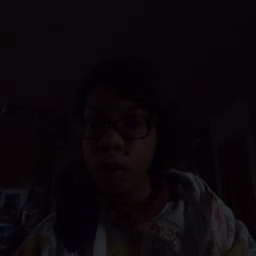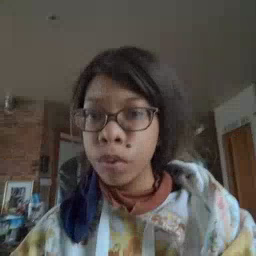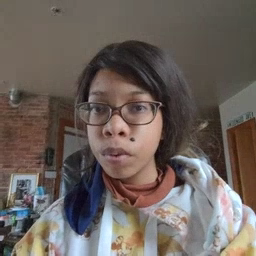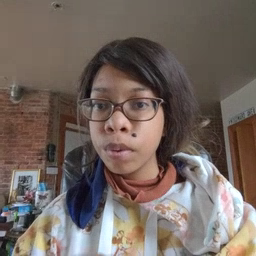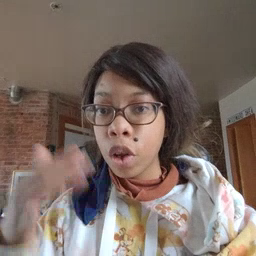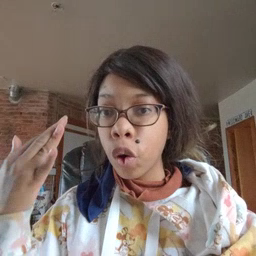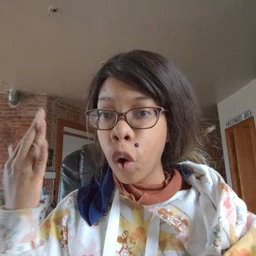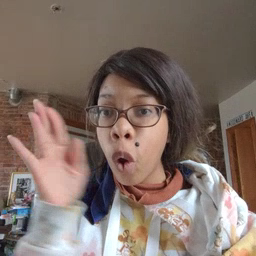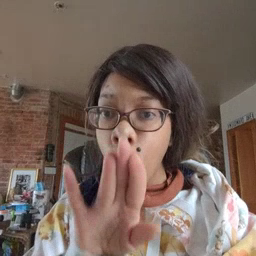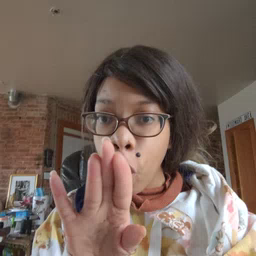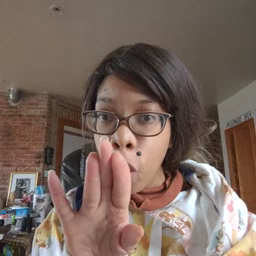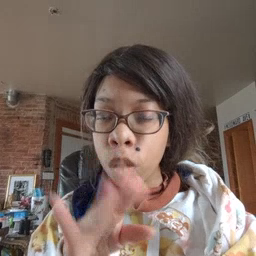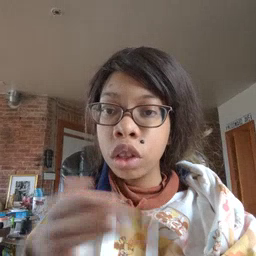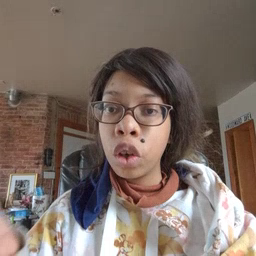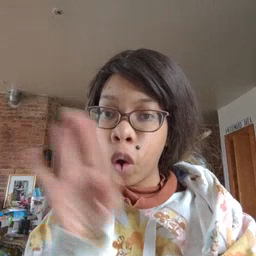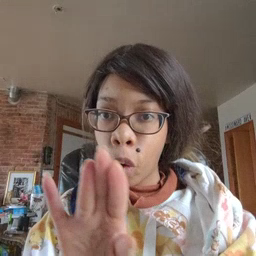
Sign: close